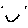
Label: smiley face